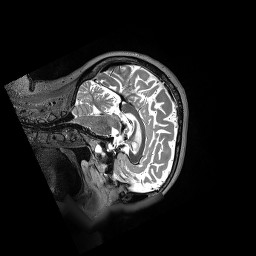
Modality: T2w
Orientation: sagittal
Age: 66
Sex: female